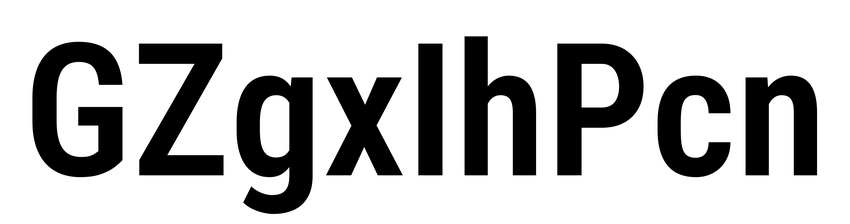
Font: Roboto_Condensed_SemiBold